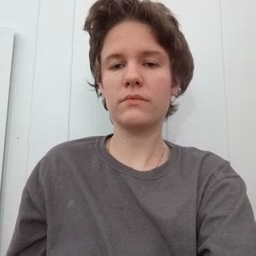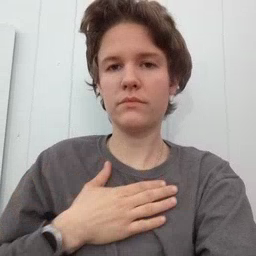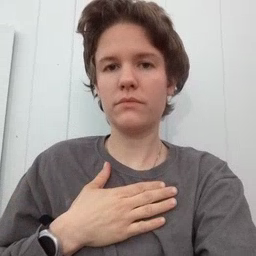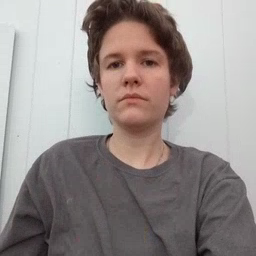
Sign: minemy